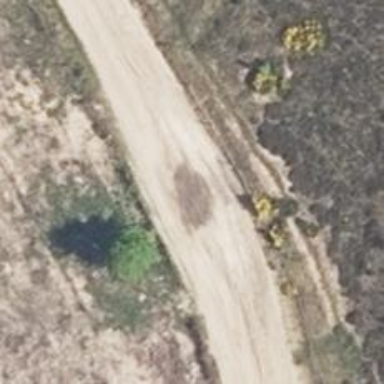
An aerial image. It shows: Sandy track with grade 4 tracktype.